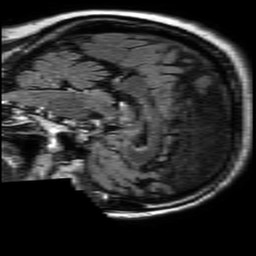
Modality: FLAIR
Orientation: sagittal
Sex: female
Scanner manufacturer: philips
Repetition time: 11 s
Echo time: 0.125 s